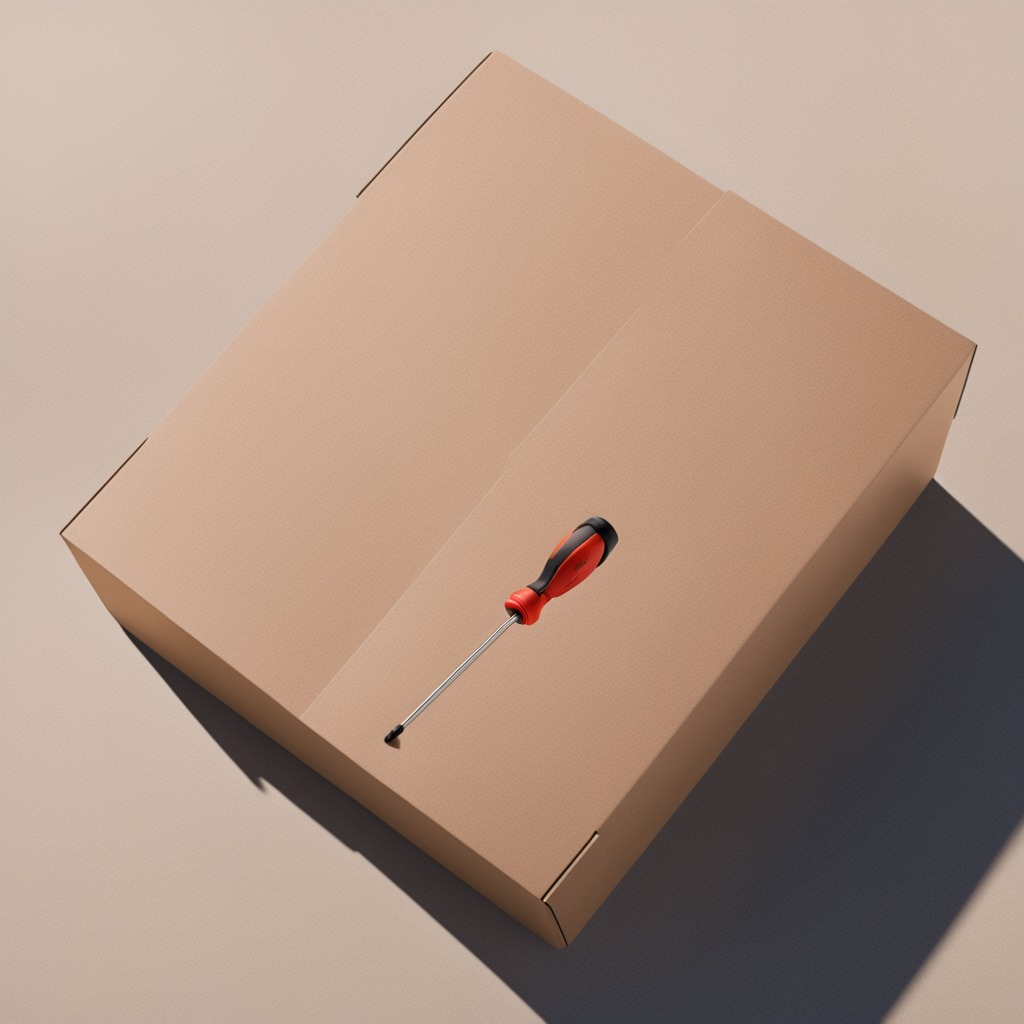
A screwdriver is lying on a cardboard box surface in an outdoor workshop during daytime bright natural light soft shadows slightly creased but